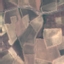
Land use / land cover class: PermanentCrop